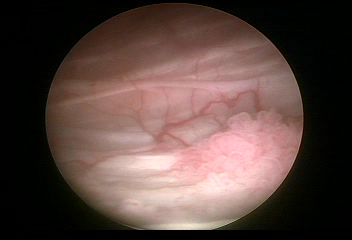
Modality: WLC
Class: Malignant
Subclass: HighGradePapillary
Lesion: L1
Stage: Ta
Morphology: Papillary
Bladder cancer association: Yes
Annotated structures: Tumor